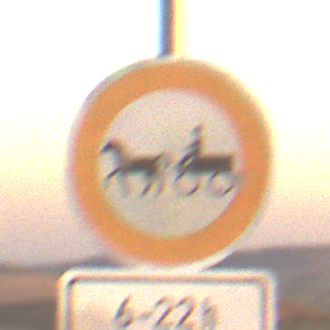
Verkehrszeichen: VerbotGespannfuhrwerke
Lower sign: ZeitangabenMitBeschraenkungAufWochentage4
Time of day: SunriseSunset
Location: Outdoor (Nature)
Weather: Clear
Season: NotSpecified
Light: Natural